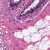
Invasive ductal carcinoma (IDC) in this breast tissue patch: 0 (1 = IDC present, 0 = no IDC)